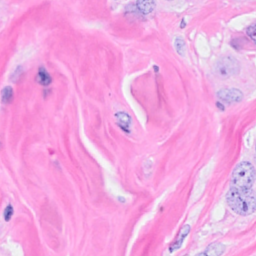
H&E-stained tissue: Breast